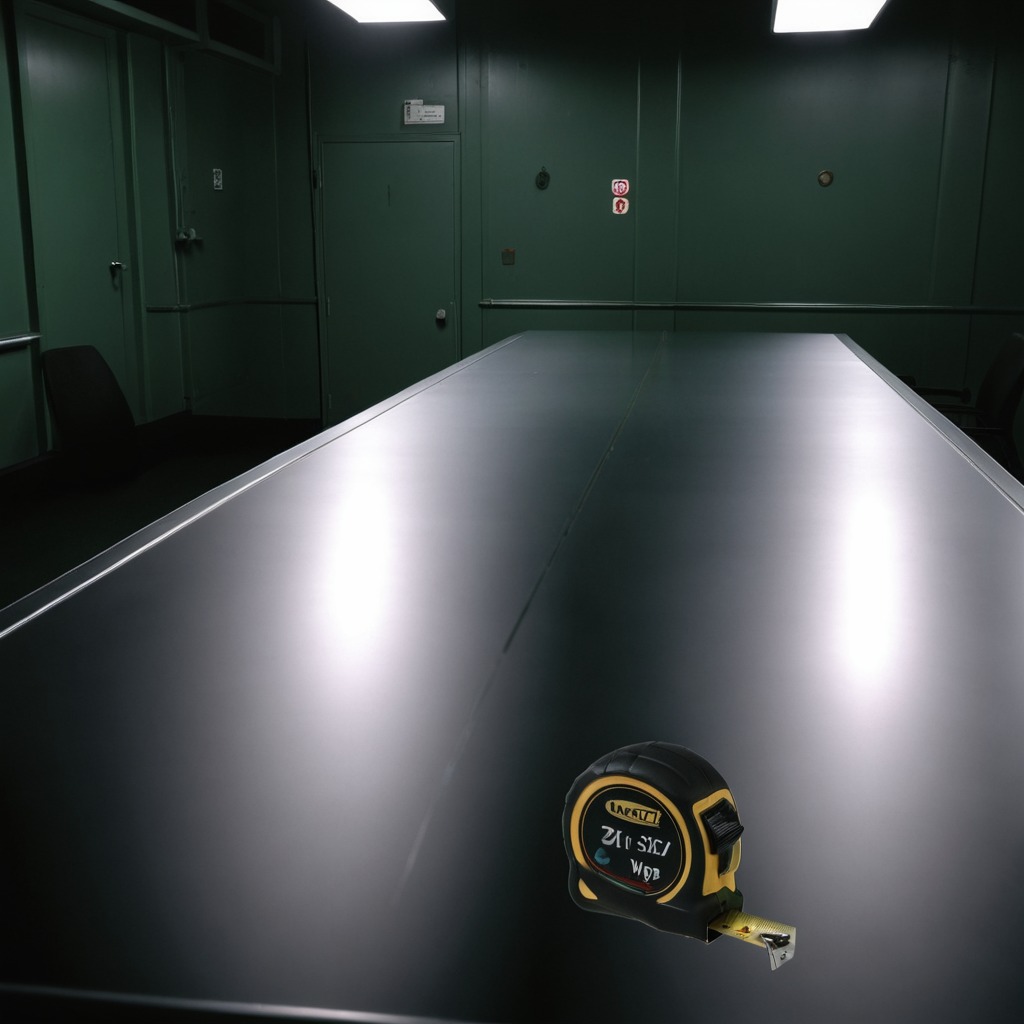
A measuring tape lies on the clean empty table in a railway signal maintenance room.